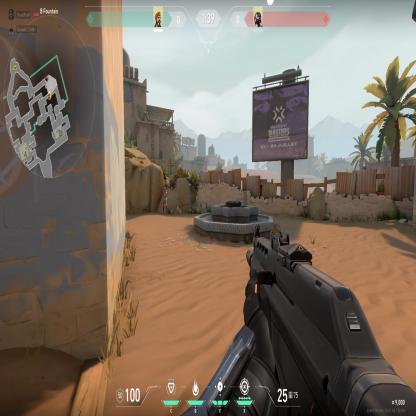
Label: enemy